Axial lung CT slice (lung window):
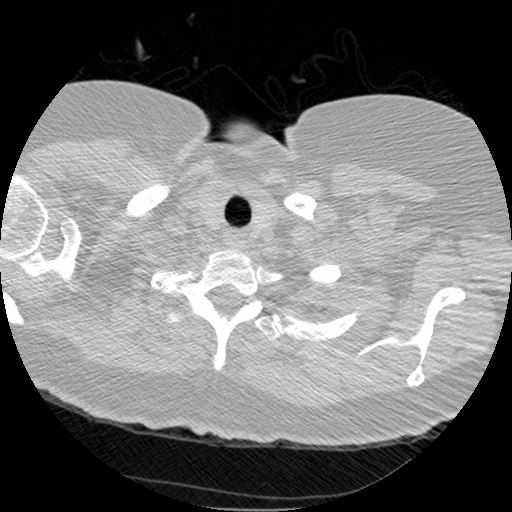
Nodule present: no